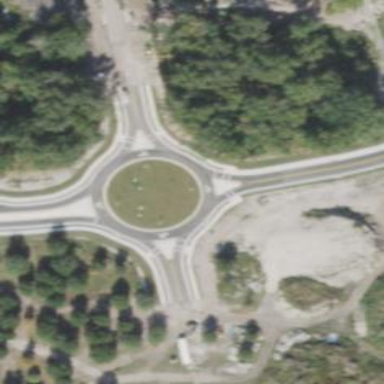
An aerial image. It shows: Tertiary road leading to roundabout junction.